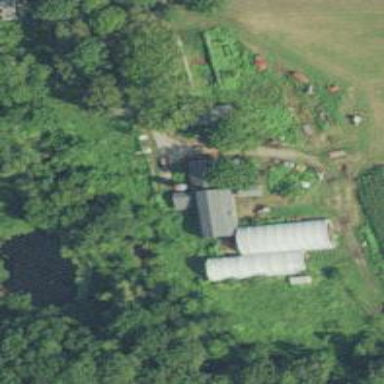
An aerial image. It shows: Farmyard area.